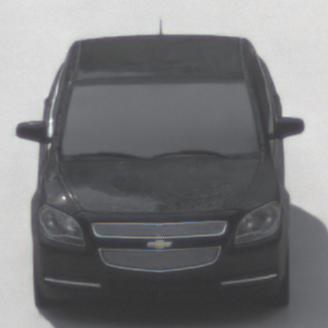
Make: Chevrolet
Model: Malibu 2.4
Detailed model: Malibu
Model produced from: 2012/07
Model produced until: 2014/08
Doors: 4
Color: black
Road condition: wet road
Daytime: morning or afternoon
Contrast: low contrast